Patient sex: M
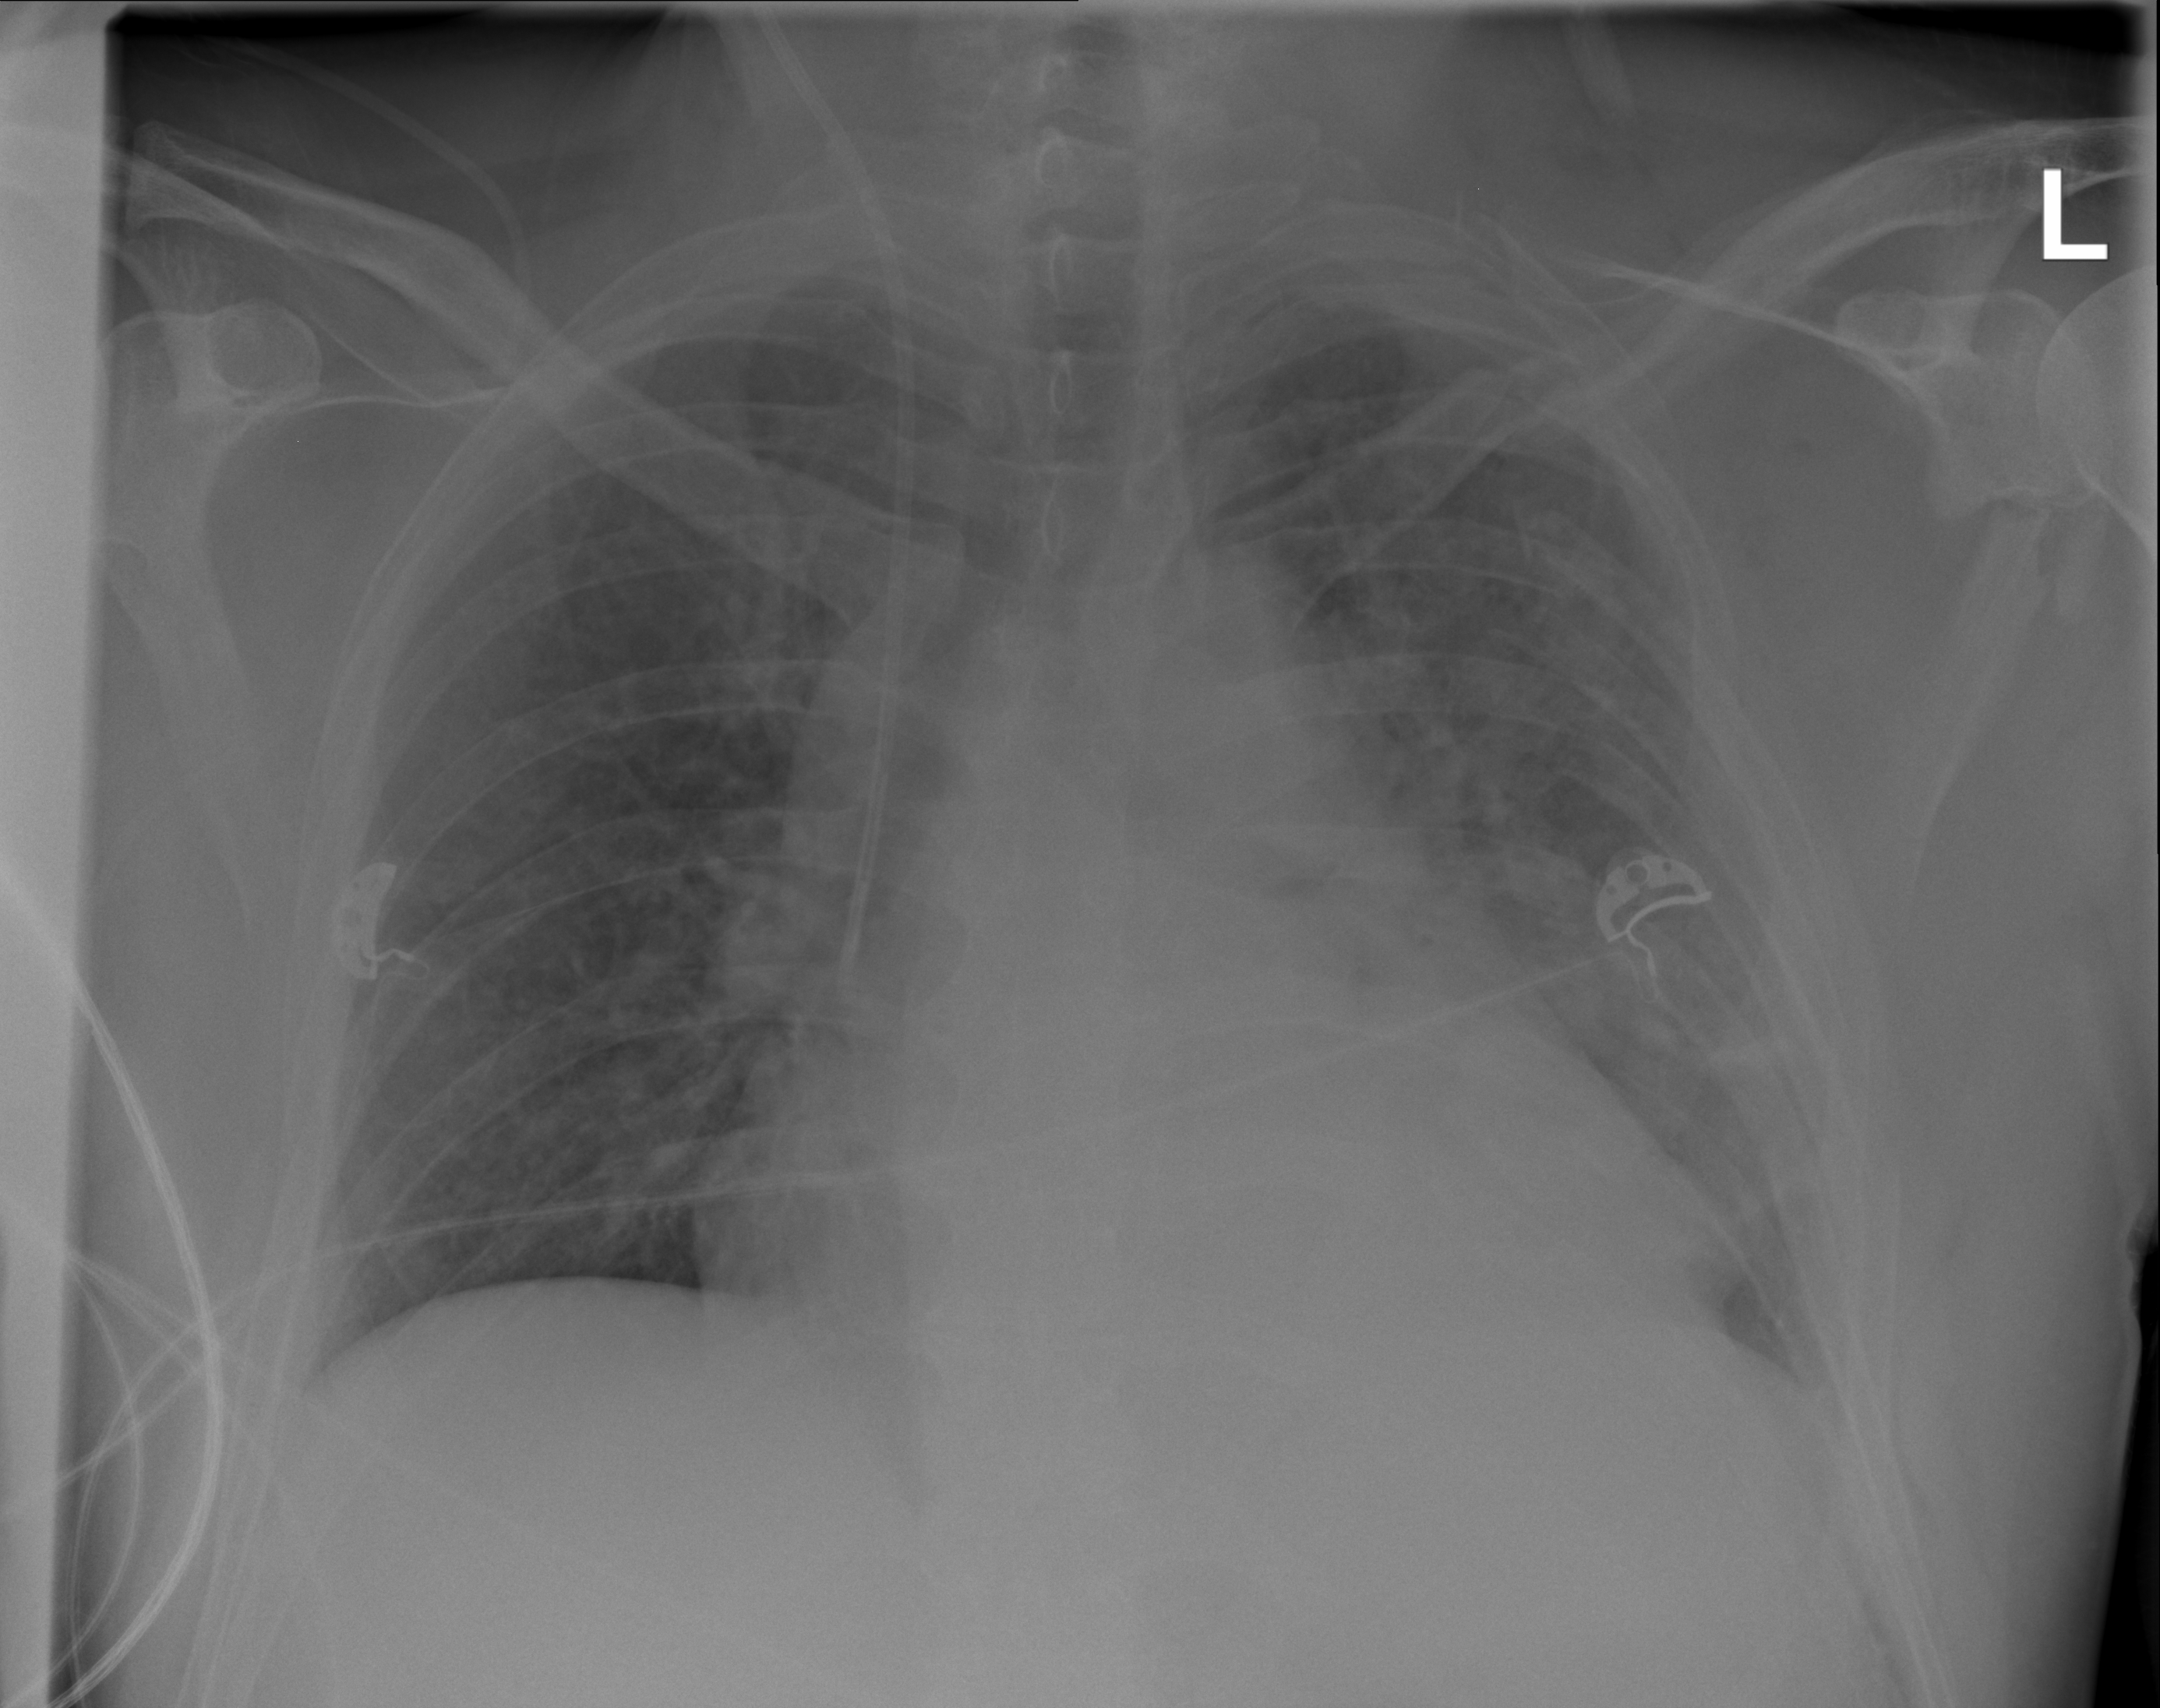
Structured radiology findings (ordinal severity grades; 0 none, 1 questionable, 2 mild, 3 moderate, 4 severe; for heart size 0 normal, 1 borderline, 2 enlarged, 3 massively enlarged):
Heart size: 2
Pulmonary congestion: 0
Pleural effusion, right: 0
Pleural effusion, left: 2
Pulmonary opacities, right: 0
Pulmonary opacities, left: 2
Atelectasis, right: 0
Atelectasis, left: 2